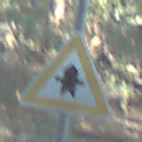
Verkehrszeichen: Vorfahrt
Umgebung: Outdoor, Nature
Tageszeit: MorningAfternoon
Wetter: Clear
Licht: Natural
Jahreszeit: NotSpecified
Kontrast: LowContrast